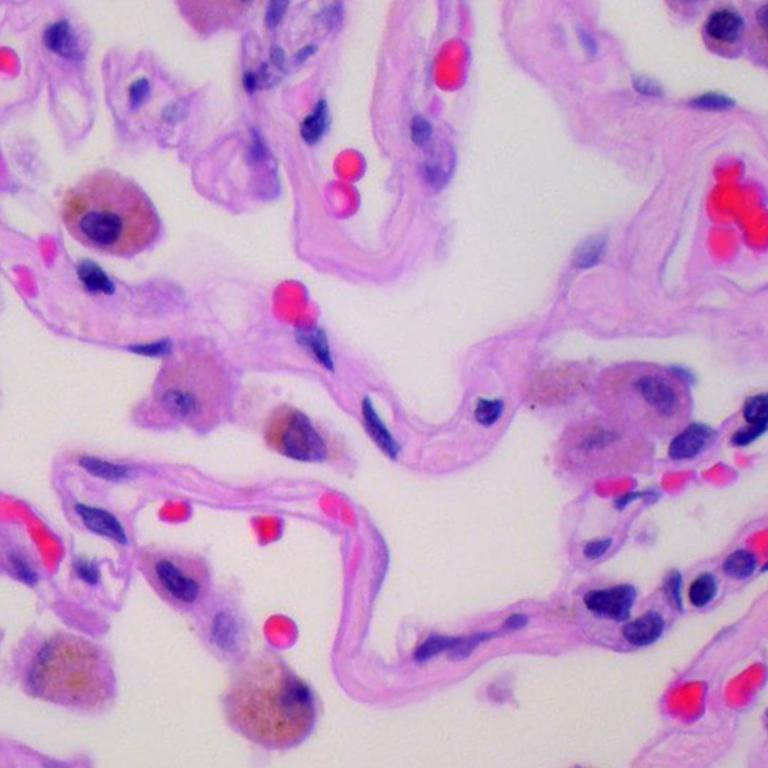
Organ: lung
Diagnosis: benign